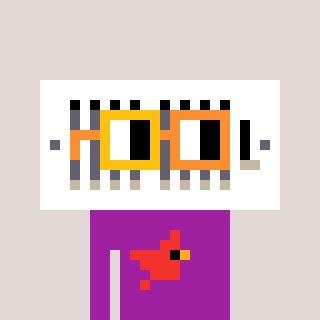
a pixel art character with square yellow and orange glasses, a vent-shaped head and a magenta-colored body on a warm background